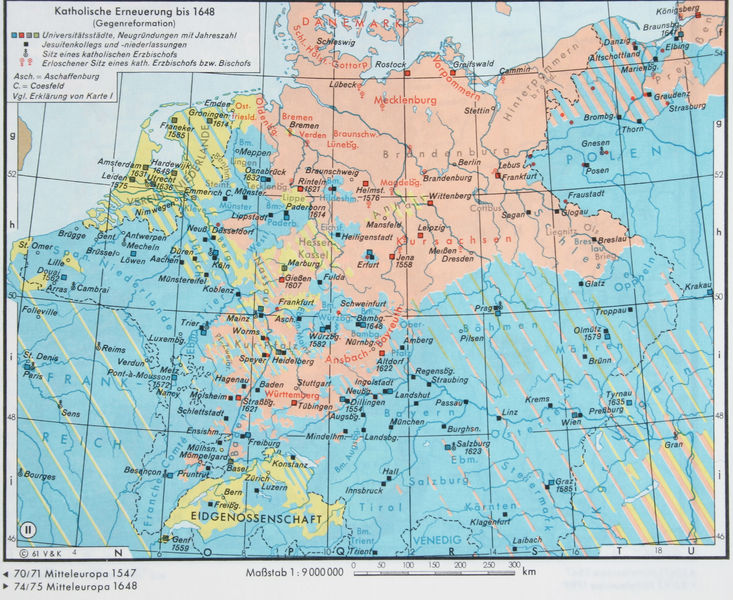
Titel: Reformation und katholische Erneuerung in Mitteleuropa bis 1648
Institution: (Seriendruck)
Schlagwörter: blau, meer, wasser, gelb, see, frankreich, orange, weiss, rot, beige, geschichte, niederlande, gewässer, kirche, land, blatt, rosa, deutschland, hellblau, küste, schrift, farben, fläche, grafik, graphik, grenze, linien, streifen, ozean, punkte, religion, schweiz, titel, seite, buchstaben, schraffiert, österreich, namen, karte, landkarte, städte, netz, preussen, raster, legende, flüsse, orte, europa, norddeutschland, massstab, bezeichnungen, länder, einteilung, geographie, grenzen, kartographie, gegenreformation, dänemark, topographie, kontinent, breitengrad, gitternetz, koordinaten, unterteilung, reformation, katholisch, atlas, geografie, weltkarte, katholiken, kontinente, frankfurt, brandenburg, mitteleuropa, gebiet, traffur, bauernkrieg, blaus, polen, breitengrade, belgien, triche, lineins, meridian, längengrade, binengewässer, diercke, eidgenossenschaft, einordnungen, kontinet, stadte, katholische, historische karte, lander, katholische erneuerung, erneuerung, 1648, niedersachsen, breitengerade, universitätsstädtze